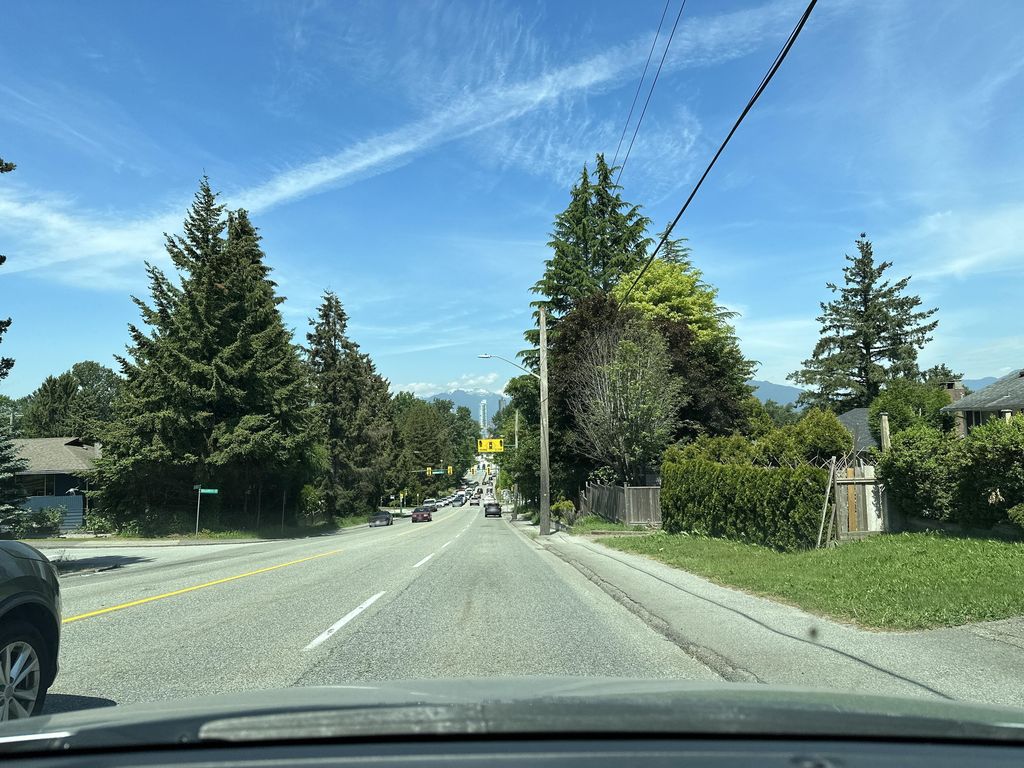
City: vancouver